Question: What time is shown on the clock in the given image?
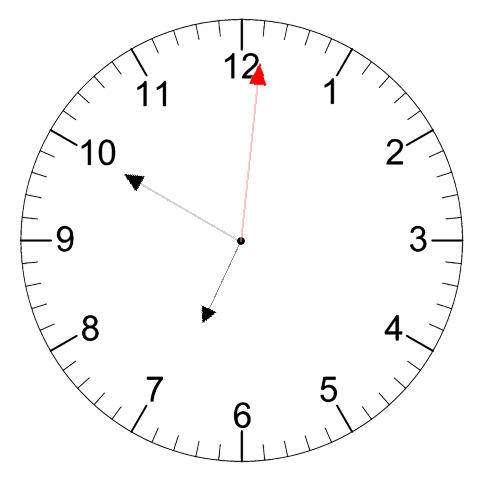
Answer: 06:50:01